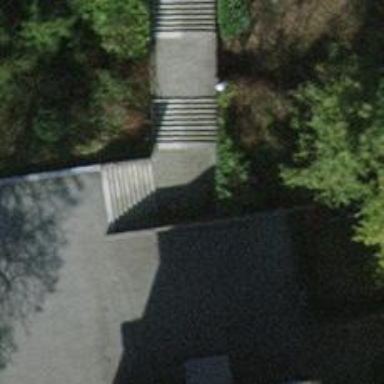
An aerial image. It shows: Set of steps on the road.